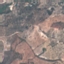
Label: PermanentCrop